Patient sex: F
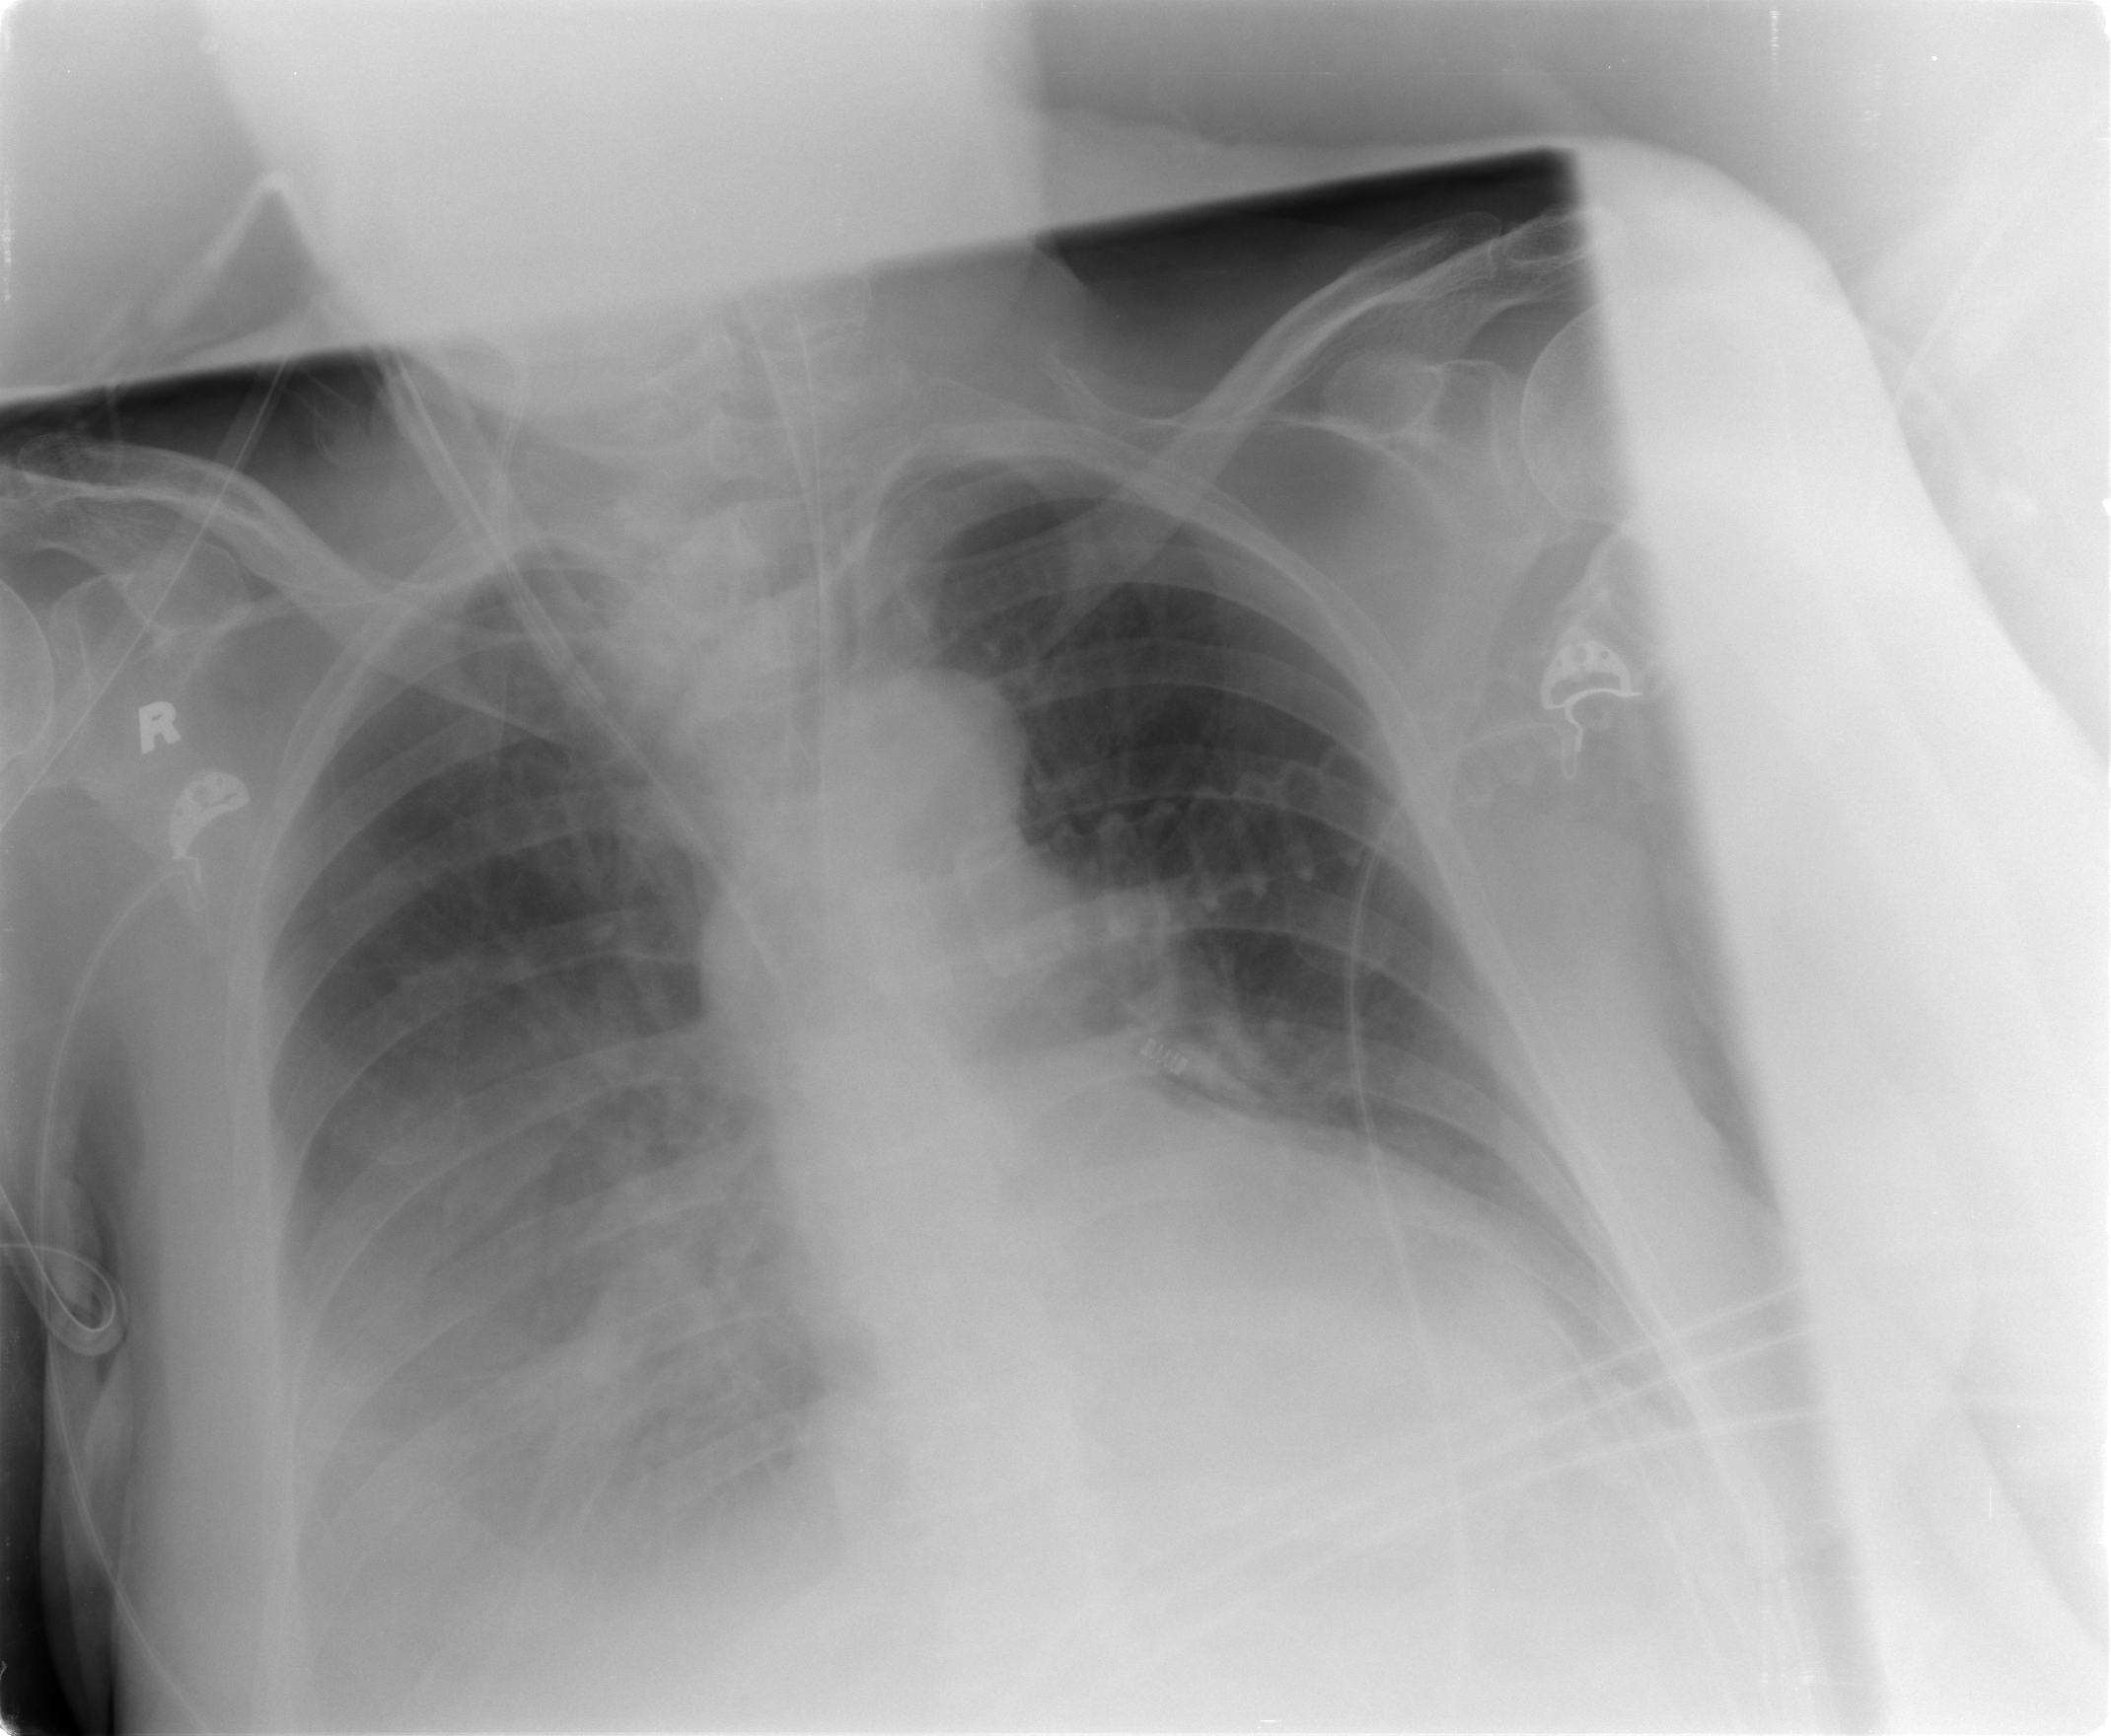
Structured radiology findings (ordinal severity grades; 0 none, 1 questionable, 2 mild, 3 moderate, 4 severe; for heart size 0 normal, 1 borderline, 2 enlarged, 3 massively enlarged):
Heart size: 0
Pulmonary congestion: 0
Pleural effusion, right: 3
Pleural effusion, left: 2
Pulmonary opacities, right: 0
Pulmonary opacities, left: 0
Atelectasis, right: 0
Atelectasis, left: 0